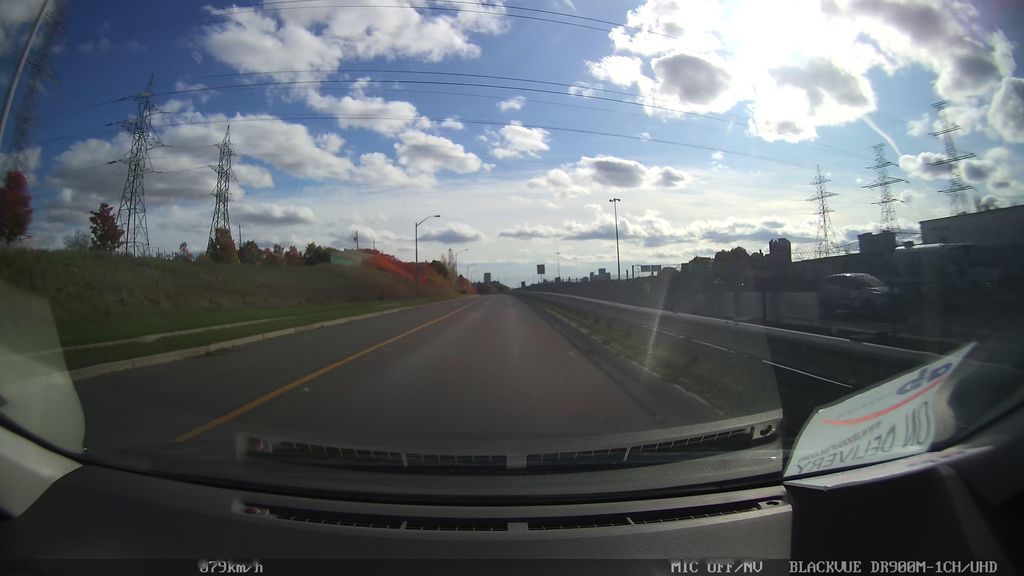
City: toronto